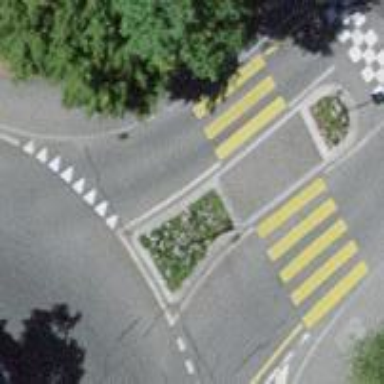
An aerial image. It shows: Traffic calming island.